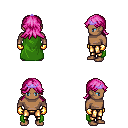
a pixel art fantasy rpg character, male body template, human, dark skin, green cape, gold greaves, pink loose hair, purple tiara, gold gloves, four views (front, back, left, right), 2x2 character sprite sheet, small pixel art, hard edges, no anti-aliasing